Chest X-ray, AP view. Patient: 33 years old, sex M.
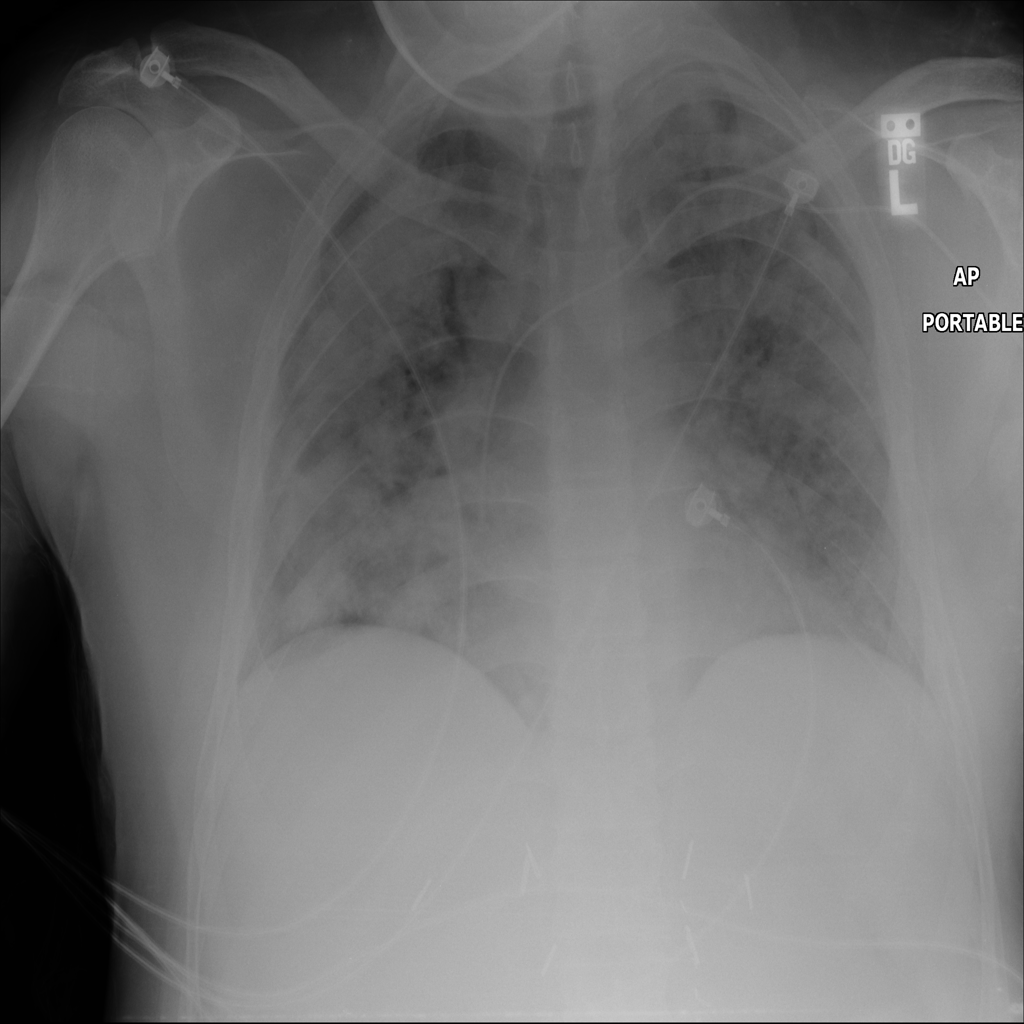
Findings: Edema, Pneumonia